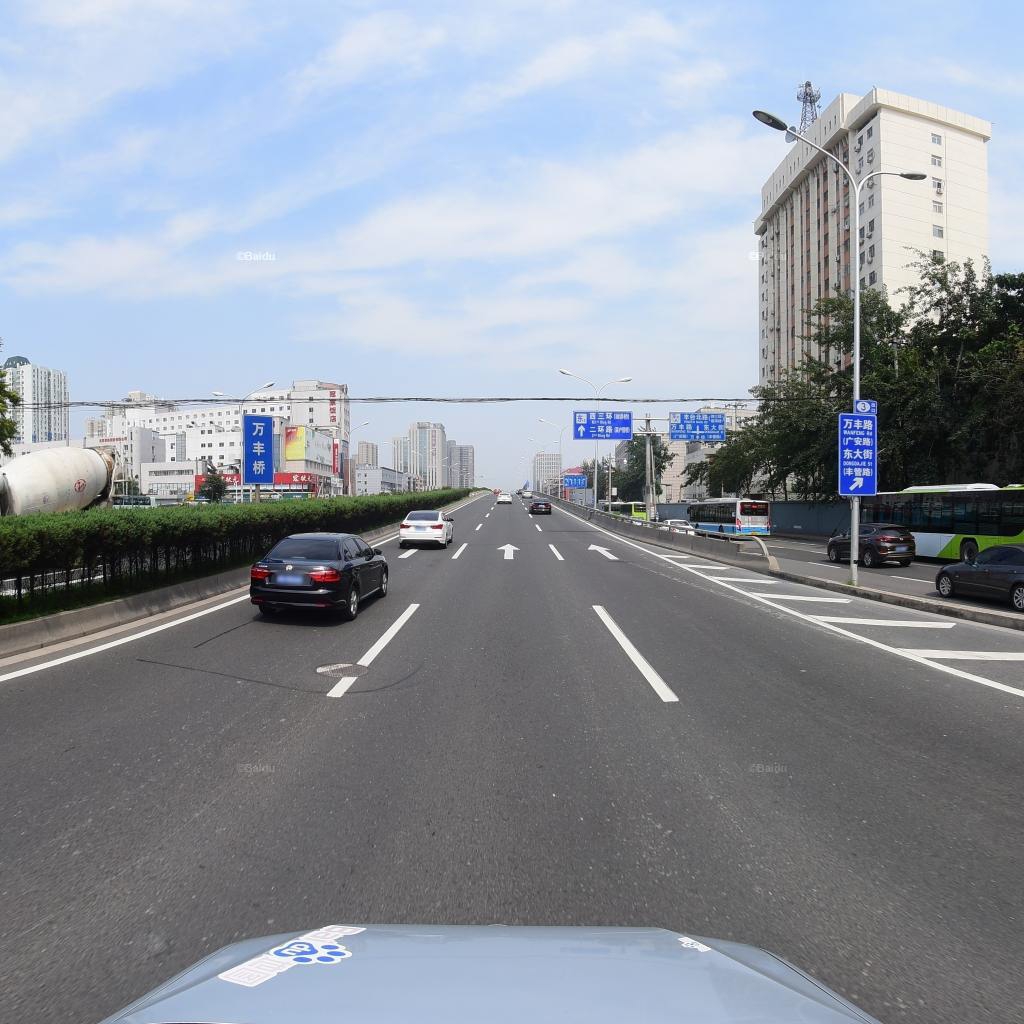
Region: Fengtai
Road damage annotations: manhole cover, longitudinal patch, transverse patch